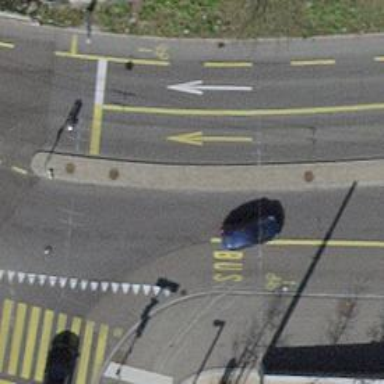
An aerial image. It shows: Primary highway with asphalt surface. There are trolley wires present and shared busway on the right for cyclists.